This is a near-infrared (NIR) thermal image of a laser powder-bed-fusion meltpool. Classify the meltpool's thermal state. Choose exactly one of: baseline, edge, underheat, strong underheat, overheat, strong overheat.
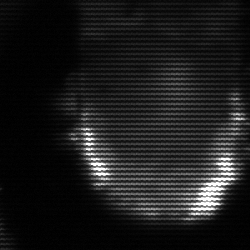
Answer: baseline